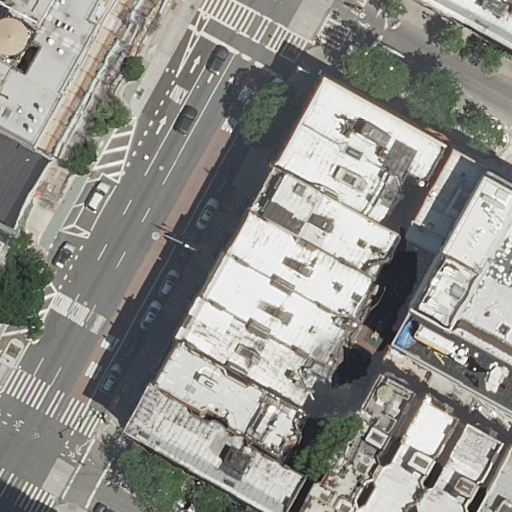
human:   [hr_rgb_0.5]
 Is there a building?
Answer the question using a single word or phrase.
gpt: yes

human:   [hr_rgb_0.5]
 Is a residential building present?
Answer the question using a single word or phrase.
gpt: yes

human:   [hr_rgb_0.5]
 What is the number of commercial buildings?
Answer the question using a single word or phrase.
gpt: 0

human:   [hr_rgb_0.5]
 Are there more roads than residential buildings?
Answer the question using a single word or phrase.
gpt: no

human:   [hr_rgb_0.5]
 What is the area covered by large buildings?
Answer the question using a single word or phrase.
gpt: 679m2

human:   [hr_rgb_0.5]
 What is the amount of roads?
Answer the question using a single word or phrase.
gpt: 9

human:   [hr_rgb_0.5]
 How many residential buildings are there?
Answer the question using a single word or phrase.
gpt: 18

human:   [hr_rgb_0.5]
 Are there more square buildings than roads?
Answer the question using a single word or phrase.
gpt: no

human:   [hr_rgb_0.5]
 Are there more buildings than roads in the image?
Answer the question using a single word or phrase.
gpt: yes

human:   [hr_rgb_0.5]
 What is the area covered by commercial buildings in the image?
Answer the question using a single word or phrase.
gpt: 0m2

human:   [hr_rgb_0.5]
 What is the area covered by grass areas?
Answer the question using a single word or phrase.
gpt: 0m2

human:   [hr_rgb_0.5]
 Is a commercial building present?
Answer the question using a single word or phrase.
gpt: no

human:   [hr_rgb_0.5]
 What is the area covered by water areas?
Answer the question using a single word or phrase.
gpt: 0m2

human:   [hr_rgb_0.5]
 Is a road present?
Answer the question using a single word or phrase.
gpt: yes

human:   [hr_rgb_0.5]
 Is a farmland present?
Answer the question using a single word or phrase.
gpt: no

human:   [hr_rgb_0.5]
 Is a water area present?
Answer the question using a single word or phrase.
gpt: no

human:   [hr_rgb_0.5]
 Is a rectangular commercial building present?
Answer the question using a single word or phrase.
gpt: no

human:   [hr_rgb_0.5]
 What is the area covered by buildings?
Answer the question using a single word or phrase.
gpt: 4131m2

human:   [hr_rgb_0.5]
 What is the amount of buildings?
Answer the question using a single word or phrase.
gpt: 18

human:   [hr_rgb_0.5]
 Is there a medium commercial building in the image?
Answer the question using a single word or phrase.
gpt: no

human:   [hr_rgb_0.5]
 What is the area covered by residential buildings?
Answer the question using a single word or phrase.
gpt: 4131m2

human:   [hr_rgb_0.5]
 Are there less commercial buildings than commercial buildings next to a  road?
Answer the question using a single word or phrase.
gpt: no

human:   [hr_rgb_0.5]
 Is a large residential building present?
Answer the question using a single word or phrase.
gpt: yes

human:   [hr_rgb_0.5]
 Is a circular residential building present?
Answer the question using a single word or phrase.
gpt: no

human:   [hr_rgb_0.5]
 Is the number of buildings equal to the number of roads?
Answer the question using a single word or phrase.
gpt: no

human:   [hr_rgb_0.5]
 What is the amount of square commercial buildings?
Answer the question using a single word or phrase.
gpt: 0

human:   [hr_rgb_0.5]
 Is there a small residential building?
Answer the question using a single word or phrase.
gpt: yes

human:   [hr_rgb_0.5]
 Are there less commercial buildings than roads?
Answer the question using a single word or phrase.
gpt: yes

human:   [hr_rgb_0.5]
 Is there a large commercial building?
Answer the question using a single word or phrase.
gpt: no

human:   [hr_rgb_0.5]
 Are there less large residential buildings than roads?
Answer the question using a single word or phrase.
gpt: yes

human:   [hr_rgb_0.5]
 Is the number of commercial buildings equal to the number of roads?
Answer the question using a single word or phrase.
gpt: no

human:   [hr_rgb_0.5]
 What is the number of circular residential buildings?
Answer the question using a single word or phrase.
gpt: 0

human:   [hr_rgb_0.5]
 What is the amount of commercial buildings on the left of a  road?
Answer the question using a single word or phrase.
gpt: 0

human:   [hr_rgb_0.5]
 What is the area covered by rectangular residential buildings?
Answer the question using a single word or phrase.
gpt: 2112m2

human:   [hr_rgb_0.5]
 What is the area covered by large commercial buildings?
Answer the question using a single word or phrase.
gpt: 0m2

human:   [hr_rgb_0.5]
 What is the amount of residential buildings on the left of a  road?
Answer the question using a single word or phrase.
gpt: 13

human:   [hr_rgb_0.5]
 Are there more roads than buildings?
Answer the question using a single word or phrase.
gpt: no

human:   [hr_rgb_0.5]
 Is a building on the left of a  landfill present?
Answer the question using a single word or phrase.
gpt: no

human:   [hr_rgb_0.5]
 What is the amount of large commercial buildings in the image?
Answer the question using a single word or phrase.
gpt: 0

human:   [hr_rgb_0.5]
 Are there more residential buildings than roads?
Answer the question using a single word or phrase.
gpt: yes

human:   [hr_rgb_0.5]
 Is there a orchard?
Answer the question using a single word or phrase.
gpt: no

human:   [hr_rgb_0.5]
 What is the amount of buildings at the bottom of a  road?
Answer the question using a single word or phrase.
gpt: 16

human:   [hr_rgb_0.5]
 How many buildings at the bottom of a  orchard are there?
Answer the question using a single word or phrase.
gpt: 0

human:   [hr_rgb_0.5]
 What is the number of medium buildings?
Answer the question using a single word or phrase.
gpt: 14

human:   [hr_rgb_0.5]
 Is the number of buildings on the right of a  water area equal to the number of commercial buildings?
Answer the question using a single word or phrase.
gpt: yes

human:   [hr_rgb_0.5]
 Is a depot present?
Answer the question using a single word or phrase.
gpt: no

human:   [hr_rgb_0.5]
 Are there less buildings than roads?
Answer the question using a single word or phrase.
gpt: no

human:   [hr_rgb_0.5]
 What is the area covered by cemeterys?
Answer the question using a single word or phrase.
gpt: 0m2

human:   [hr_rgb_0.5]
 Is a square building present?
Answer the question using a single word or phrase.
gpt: no

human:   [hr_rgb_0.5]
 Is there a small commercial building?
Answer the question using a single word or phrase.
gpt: no

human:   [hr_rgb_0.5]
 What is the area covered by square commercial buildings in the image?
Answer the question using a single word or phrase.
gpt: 0m2

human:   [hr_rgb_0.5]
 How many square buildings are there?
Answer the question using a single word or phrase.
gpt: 0

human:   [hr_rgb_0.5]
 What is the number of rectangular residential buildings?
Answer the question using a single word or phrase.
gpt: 10

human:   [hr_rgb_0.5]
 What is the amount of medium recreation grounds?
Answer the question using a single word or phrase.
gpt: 0

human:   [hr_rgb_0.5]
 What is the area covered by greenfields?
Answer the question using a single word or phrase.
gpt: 0m2

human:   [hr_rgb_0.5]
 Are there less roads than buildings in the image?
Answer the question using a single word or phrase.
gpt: yes

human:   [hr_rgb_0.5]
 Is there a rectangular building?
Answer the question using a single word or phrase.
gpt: yes

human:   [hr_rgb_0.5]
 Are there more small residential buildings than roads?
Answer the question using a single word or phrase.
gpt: no

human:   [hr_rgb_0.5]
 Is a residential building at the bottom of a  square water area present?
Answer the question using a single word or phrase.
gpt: no

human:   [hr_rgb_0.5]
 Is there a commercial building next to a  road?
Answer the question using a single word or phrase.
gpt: no

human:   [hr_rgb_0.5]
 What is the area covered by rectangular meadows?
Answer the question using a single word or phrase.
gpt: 0m2

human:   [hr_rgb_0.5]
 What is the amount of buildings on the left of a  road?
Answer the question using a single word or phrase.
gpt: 13

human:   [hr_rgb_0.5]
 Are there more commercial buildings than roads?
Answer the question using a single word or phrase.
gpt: no

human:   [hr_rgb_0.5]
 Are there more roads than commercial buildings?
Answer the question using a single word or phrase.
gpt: yes